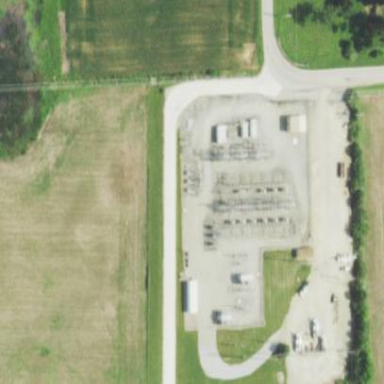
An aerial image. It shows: There is distribution substation enclosed by fence.